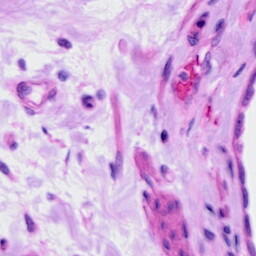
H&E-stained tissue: Ovarian